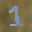
Label: 1